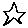
Label: star